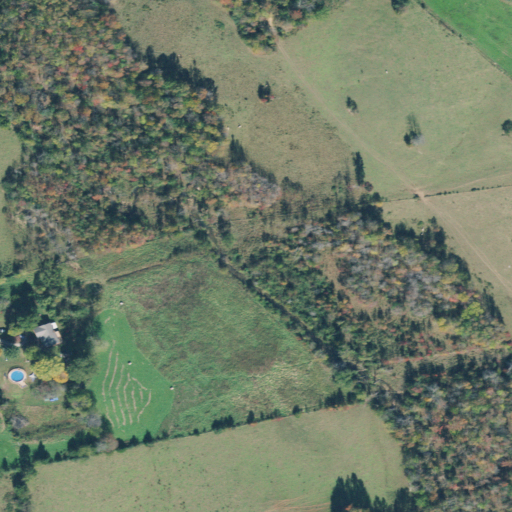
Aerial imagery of valley in Tennessee named Fultz Cove containing pasture, deciduous forest, and open development